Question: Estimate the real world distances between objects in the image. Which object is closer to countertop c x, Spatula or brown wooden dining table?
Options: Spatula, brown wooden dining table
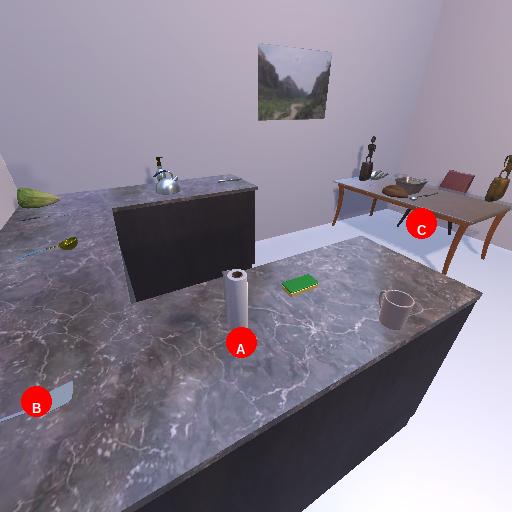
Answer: Spatula